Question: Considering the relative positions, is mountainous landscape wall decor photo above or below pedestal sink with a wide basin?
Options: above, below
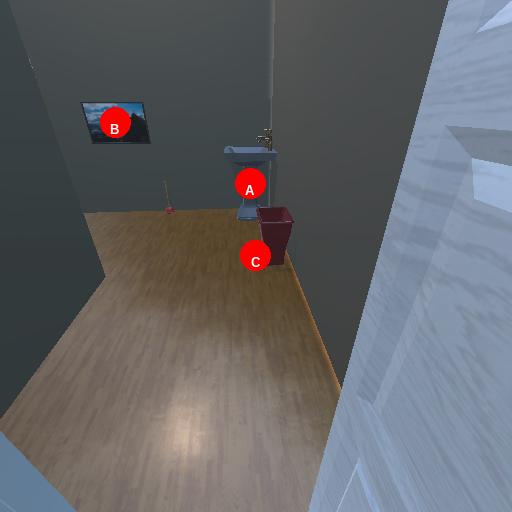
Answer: above